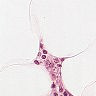
Metastatic tissue present: no